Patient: sex M, age 67
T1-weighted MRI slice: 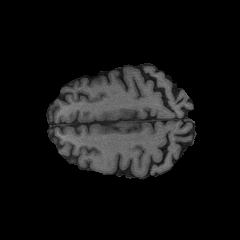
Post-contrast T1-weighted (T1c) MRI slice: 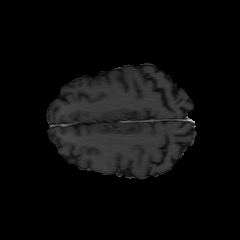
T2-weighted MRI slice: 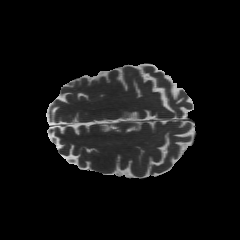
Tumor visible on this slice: no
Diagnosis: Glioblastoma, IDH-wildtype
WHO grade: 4